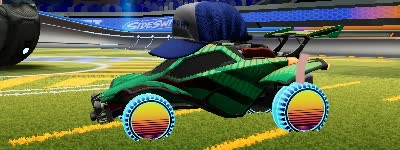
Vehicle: octane